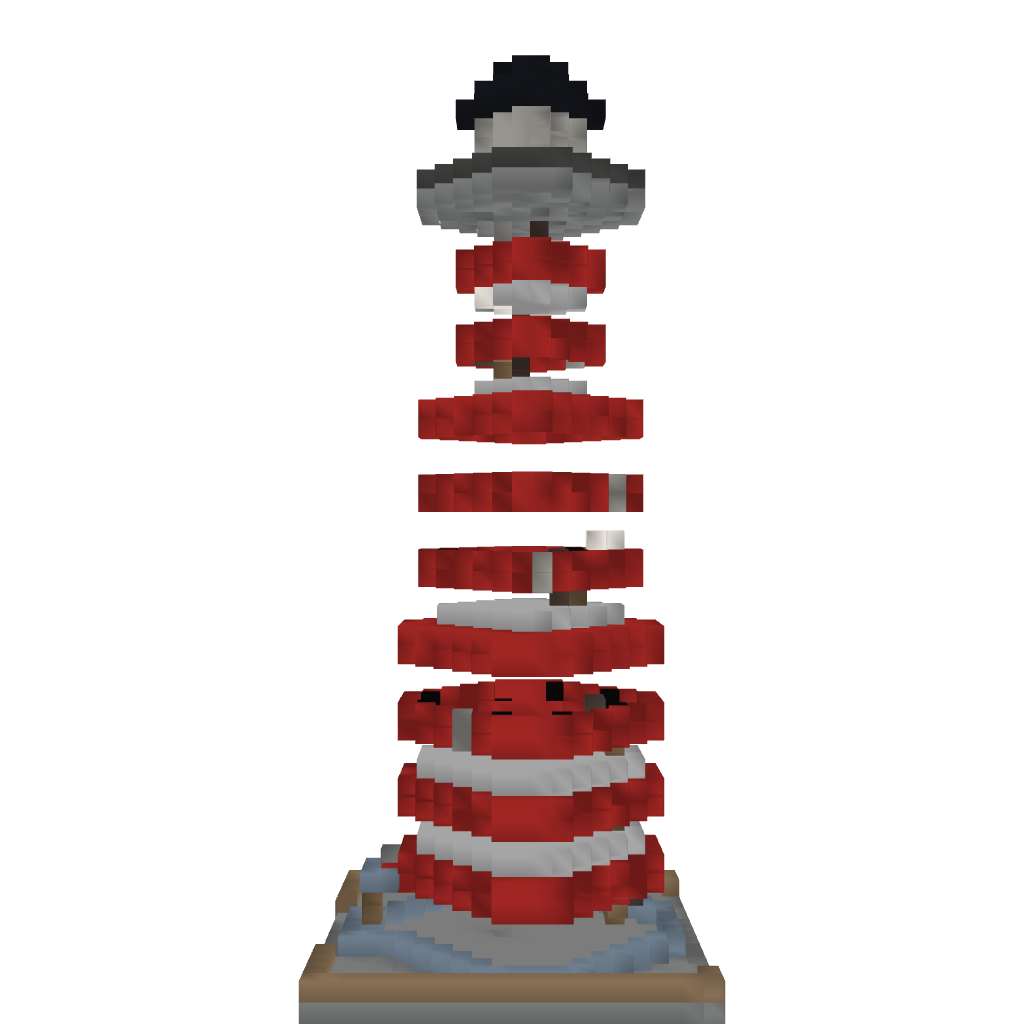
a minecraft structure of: Light House